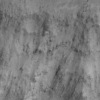
Label: not_dusty